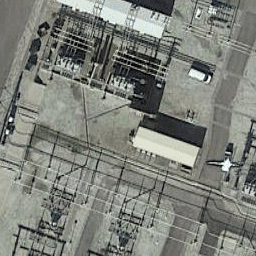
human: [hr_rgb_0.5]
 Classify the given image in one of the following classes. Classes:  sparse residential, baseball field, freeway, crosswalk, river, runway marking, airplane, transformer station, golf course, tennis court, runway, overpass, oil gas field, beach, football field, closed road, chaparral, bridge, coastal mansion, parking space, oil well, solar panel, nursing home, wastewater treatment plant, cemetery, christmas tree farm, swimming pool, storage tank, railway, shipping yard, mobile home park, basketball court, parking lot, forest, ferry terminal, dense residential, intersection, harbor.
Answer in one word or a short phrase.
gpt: transformer station